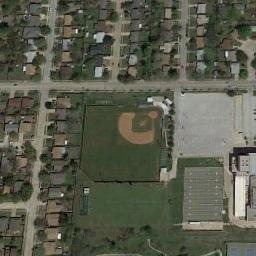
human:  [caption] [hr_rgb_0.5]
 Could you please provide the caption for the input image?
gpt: The baseball diamond is surrounded by the houses .

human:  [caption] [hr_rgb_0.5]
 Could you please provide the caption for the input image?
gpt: A baseball diamond on the lawn while the residential area and two open areas beside .

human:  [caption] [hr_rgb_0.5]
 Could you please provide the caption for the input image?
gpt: There is a baseball diamond in the middle of many buildings .

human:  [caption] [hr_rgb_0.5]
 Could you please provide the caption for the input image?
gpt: The baseball field is surrounded by trees .

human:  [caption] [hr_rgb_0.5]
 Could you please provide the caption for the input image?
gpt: Many of the surrounding buildings are next to the baseball diamond .